Question: I have a 'WPF' client requesting data via 'WCF' service hosted in 'IIS 7'. The service method makes a call to a stored procedure ('SQL 2012') using 'EF' to retrieve some data.
There's a lot of data to load so the client makes several calls to the service method in an effort to "break up" the data loading and avoid large payloads and timeouts.
We use the generated service proxies that extend from 'System.ServiceModel.ClientBase<T>.'
We're also using a custom http binding with binary encoding (from <URL> - actual implementation shown here:
'''
<customBinding>
<binding name="CustomBinding_IPointDataAccess" closeTimeout="00:01:00"
openTimeout="00:01:00" receiveTimeout="00:10:00" sendTimeout="00:01:00">
<binaryMessageEncoding maxReadPoolSize="64" maxWritePoolSize="16" maxSessionSize="2048">
<readerQuotas maxDepth="<PHONE>" maxStringContentLength="<PHONE>" maxArrayLength="<PHONE>" maxBytesPerRead="<PHONE>" maxNameTableCharCount="16384" />
</binaryMessageEncoding>
<httpTransport manualAddressing="false" maxBufferPoolSize="524288"
maxReceivedMessageSize="<PHONE>" allowCookies="false" authenticationScheme="Anonymous" bypassProxyOnLocal="false" decompressionEnabled="true" hostNameComparisonMode="StrongWildcard" keepAliveEnabled="true" maxBufferSize="<PHONE>" proxyAuthenticationScheme="Anonymous" realm="" transferMode="Buffered" unsafeConnectionNtlmAuthentication="false" useDefaultWebProxy="true" />
</binding>
'''
Also, dynamic compression is turned on in IIS. I can view the requests in Fiddler, and the size of the message's body is fine (~50KB) and . Perfect!
However, with almost every iteration, there is one call in the bunch that takes minutes to complete, and I don't know why... My 'sendTimeOut' on the client was at 1 minute and naturally that one call would fail. I extended it to 10 minutes, and the call seems to complete in a little more than 2 minutes - although sometimes it would take even longer. The problem appears very random - it could be the first call, it could be the 30th call. But it's very reproducible.
I placed some logging around the the stored procedure call in the WCF service method and it executes and gets data back in under a second. So, I don't think it's a database issue.
Using Fiddler, the problematic call generates output similar to the following:
'''
ACTUAL PERFORMANCE
--------------
ClientConnected: 14:02:42.959
ClientBeginRequest: 14:03:01.224
GotRequestHeaders: 14:03:01.224
ClientDoneRequest: 14:03:01.574
Determine Gateway: 0ms
DNS Lookup: 0ms
TCP/IP Connect: 46ms
HTTPS Handshake: 0ms
ServerConnected: 14:05:16.021
FiddlerBeginRequest: 14:05:16.021
ServerGotRequest: 14:05:16.021
ServerBeginResponse: 14:03:04.784
GotResponseHeaders: 14:05:16.561
ServerDoneResponse: 14:05:16.611
ClientBeginResponse: 14:05:16.611
ClientDoneResponse: 14:05:16.611
'''
Notice the significant time between 'ServerBeginResponse' and 'GotResponseHeaders'. This seems strikingly similar to the issue seen <URL>.
I enabled WCF Service Tracing, and at a quick glance, there are no errors or warnings, but I can't really make much sense out of what I'm looking at beyond the basics.
I've tried adjusting the WCF Throttling in the config file by adding the appropriate 'serviceBehaviors', but this did not make a difference.
I should mention that I am doing this over a VPN connection, but other things like file transfers, remote desktop connections work just fine. It seems pretty reliable.
I can provide more details if necessary.
Not sure if this is related or just a fluke, but a couple times, I've noticed that on the problematic call, the Body size is significantly less than the others. This is not the case each time, but it may provide some clues. Here is a screen capture from Fiddler to show you how consistent the Body size should be with each call. The selected entry (#21) is much smaller than the others in size, but takes over 2 minutes to complete.

Oddly enough, this time I received an exception. The exception does not happen every time.
'''
System.ServiceModel.CommunicationException: The server did not provide a meaningful reply; this might be caused by a contract mismatch, a premature session shutdown or an internal server error.
Server stack trace:
at System.ServiceModel.Channels.ServiceChannel.Call(String action, Boolean oneway, ProxyOperationRuntime operation, Object[] ins, Object[] outs, TimeSpan timeout)
at System.ServiceModel.Channels.ServiceChannel.Call(String action, Boolean oneway, ProxyOperationRuntime operation, Object[] ins, Object[] outs)
at System.ServiceModel.Channels.ServiceChannelProxy.InvokeService(IMethodCallMessage methodCall, ProxyOperationRuntime operation)
at System.ServiceModel.Channels.ServiceChannelProxy.Invoke(IMessage message)
Exception rethrown at [0]:
at System.Runtime.Remoting.Proxies.RealProxy.HandleReturnMessage(IMessage reqMsg, IMessage retMsg)
at System.Runtime.Remoting.Proxies.RealProxy.PrivateInvoke(MessageData& msgData, Int32 type)
'''
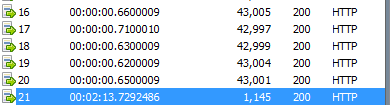
Answer: As I suggested in the comments, please try setting transfermode to streamed to rule out the possibility that this is an issue related to memory pressure (since stream mode should cause wcf to utilize less memory).
When I saw this issue suspected this might be the problem because it only seems to happen to you when making many service calls in rapid succession. In my experience this is often one of two problems: either the proxies aren't being properly closed from the client, or the server is running GC's due to memory pressure.
When the transfermode is buffered, WCF loads the entire dataset for the message response into memory before sending it back to the client. Streamed simply sends the data back without buffering. It tends to be much faster for large data sets, slightly slower for small data sets, and always utilizes less memory(on both the server and client).